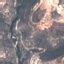
Label: HerbaceousVegetation